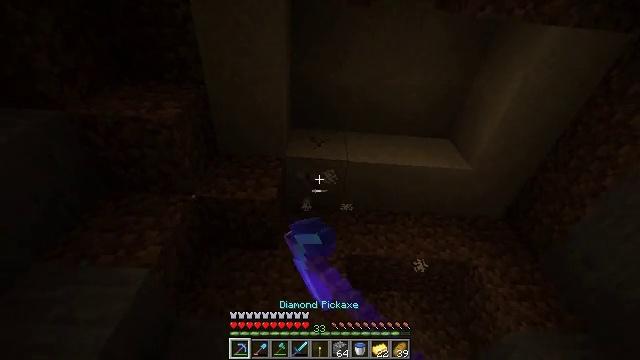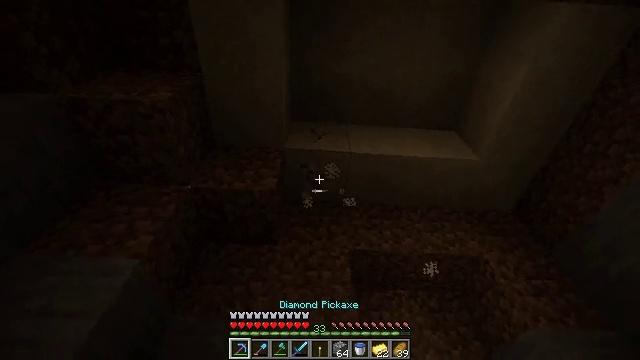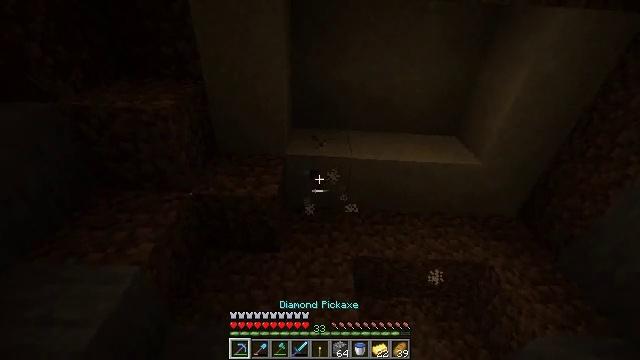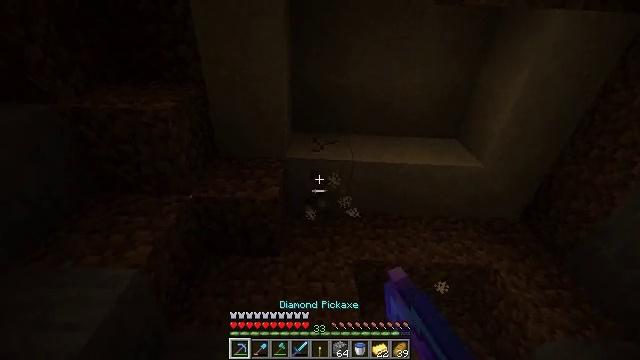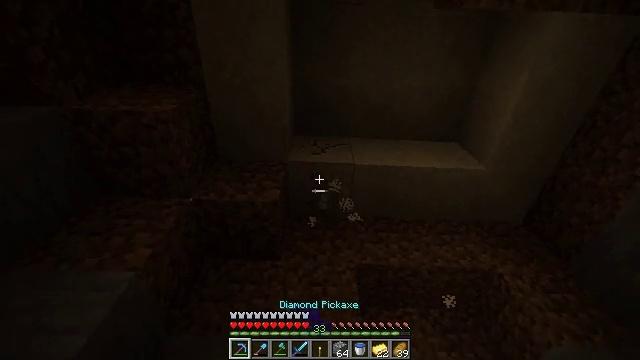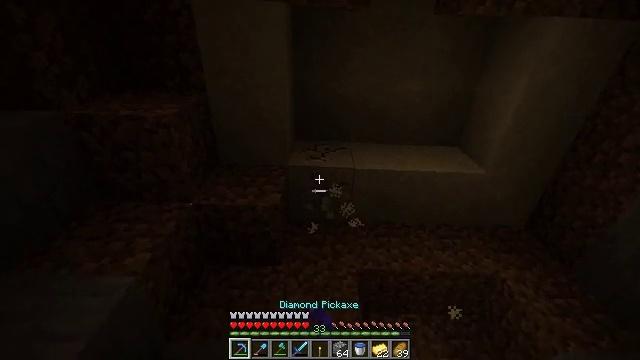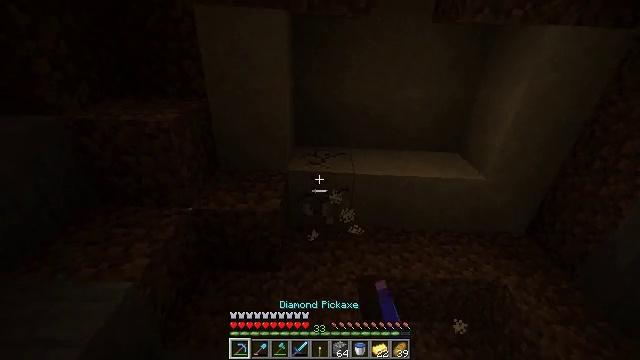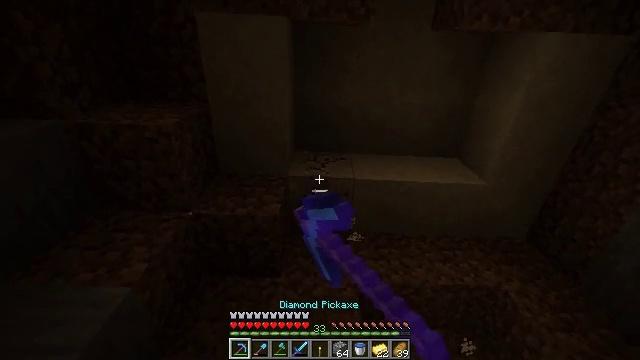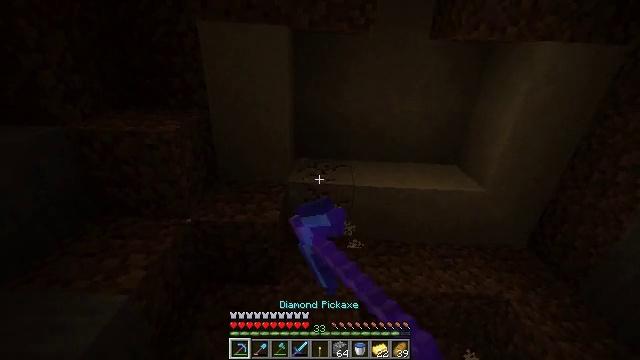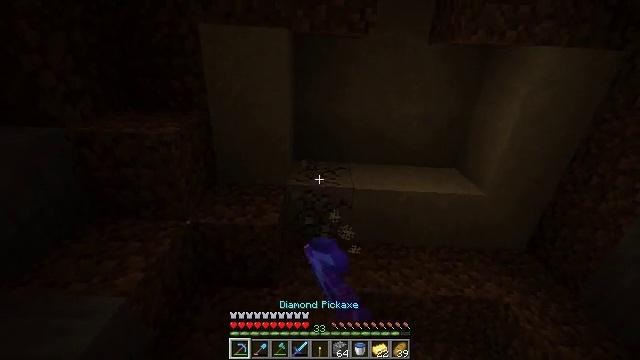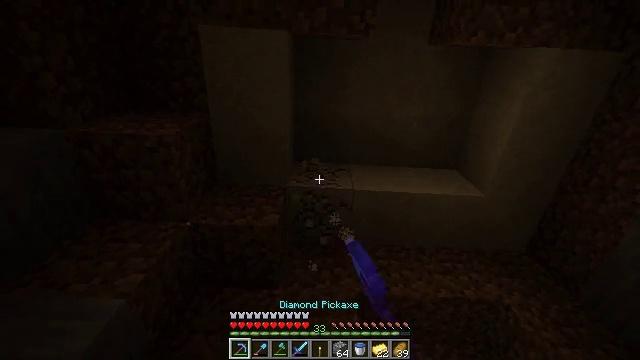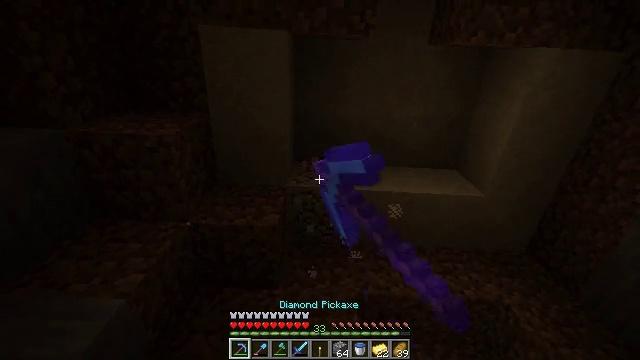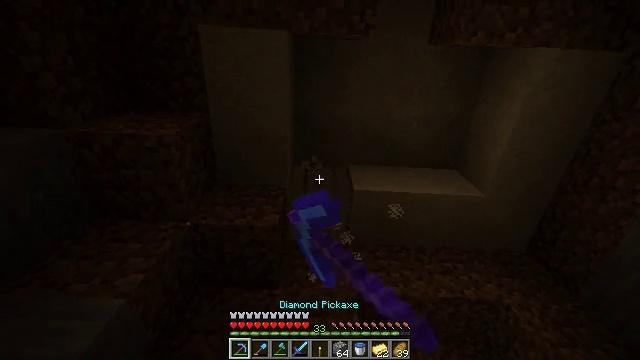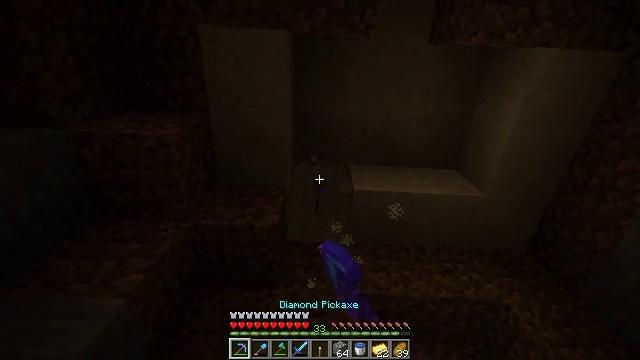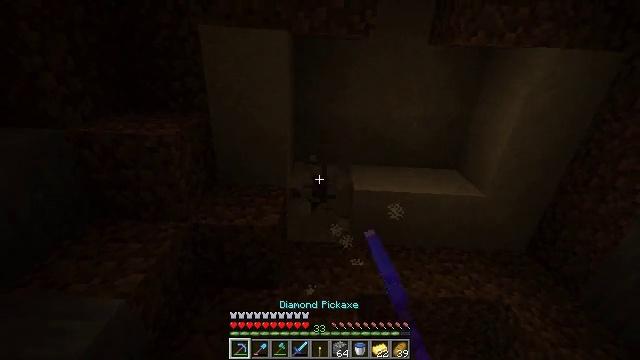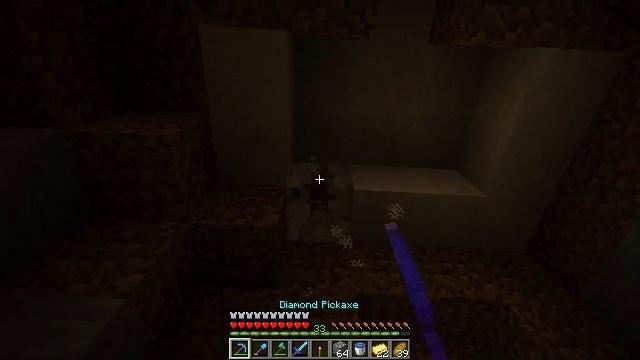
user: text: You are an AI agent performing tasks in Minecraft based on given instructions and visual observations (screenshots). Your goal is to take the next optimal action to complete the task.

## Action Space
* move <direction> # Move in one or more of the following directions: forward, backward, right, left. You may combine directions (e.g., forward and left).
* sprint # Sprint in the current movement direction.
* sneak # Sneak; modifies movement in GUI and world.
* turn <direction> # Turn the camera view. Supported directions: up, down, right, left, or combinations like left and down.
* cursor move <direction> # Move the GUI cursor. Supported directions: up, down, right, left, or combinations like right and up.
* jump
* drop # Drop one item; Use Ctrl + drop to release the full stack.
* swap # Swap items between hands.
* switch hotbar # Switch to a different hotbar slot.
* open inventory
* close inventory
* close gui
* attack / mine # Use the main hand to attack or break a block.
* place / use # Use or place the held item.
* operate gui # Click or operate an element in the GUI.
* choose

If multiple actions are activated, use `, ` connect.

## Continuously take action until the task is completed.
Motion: motion action
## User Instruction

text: Dig up some sand.
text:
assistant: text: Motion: turn up, attack / mine
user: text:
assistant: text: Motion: turn up, attack / mine
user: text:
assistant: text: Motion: turn up, attack / mine
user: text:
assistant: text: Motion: turn up, attack / mine
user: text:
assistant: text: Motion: turn up, attack / mine
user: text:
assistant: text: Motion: turn up, attack / mine
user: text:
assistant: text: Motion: turn up, attack / mine
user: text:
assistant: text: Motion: turn up, attack / mine
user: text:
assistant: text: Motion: attack / mine
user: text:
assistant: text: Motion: attack / mine
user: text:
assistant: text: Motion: attack / mine
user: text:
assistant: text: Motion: attack / mine
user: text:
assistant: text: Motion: attack / mine
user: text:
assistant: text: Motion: attack / mine
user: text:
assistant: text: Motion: attack / mine
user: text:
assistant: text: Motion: attack / mine
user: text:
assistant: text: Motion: attack / mine